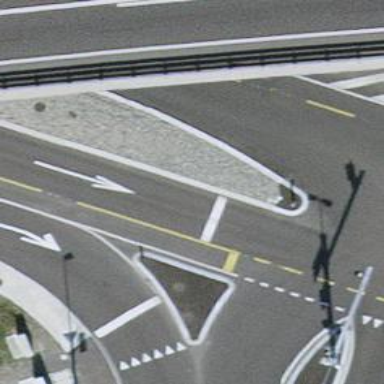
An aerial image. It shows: Primary highway with asphalt surface and designated lane for cyclists.